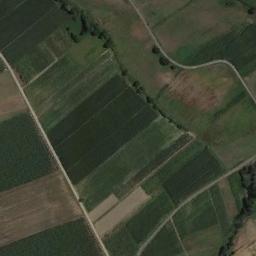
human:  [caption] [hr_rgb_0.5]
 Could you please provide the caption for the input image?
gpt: Some dense rectangular farmlands of different colors and sizes are arranged in neat rows and some paths go through the farmlands .

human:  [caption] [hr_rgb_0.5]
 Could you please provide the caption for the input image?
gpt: There are many rectangular farmlands of different shades .

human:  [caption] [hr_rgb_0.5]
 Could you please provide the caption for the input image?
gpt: Many dark green, light green, Khaki and brown mixed rectangular farmland of different sizes .

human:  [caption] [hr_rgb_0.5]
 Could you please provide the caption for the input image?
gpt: There are some deep green and light green rectangular farmland .

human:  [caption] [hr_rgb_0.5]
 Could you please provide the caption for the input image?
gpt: There are some green rectangular farmlands .